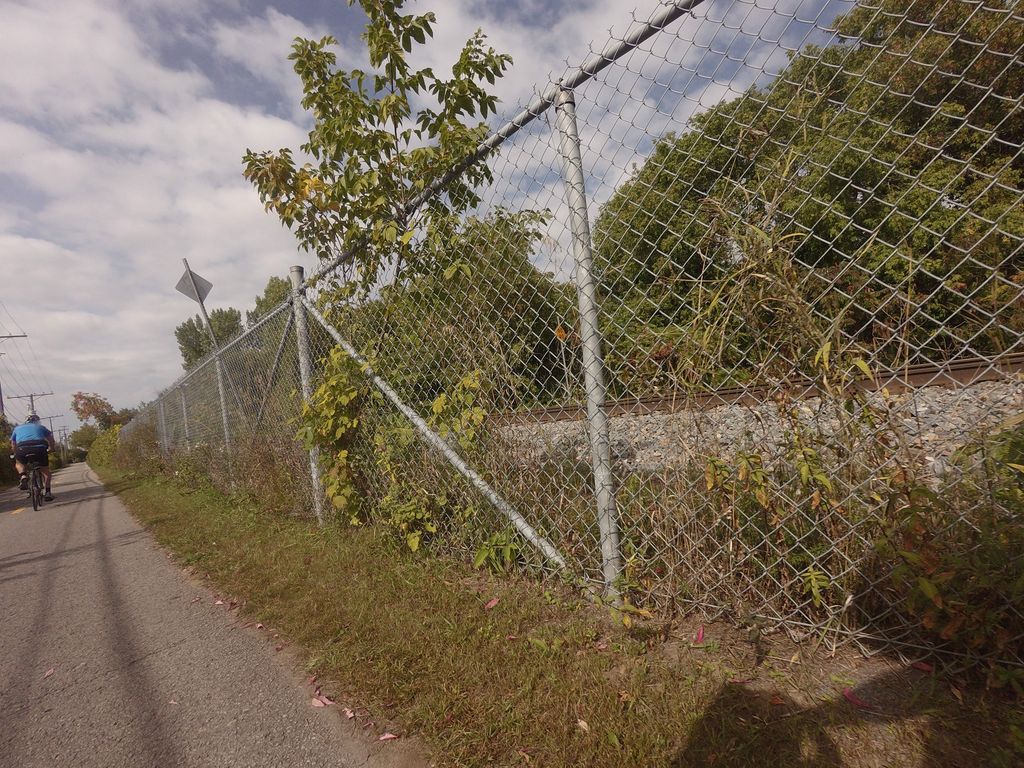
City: montreal